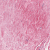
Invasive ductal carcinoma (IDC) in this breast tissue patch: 0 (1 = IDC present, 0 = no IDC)